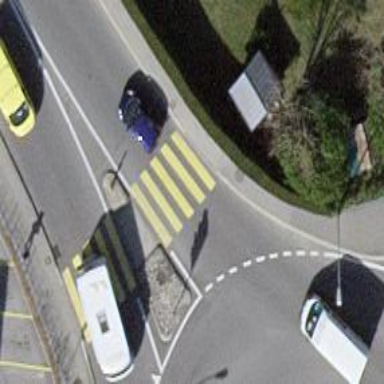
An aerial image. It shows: Uncontrolled crossing on the road.